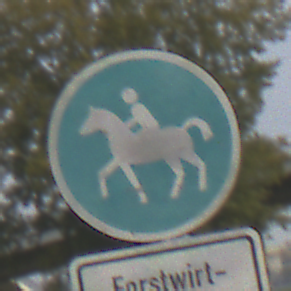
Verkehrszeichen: Reitweg
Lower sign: BesondereFahrzeugeUndTransportgueter7
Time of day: SunriseSunset
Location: Outdoor (Suburban)
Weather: PartlyCloudy
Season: NotSpecified
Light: Natural